九年级 · 解析几何
拋物线 $\mathrm{y}=a x^{2}+b x+c(a \neq 0)$ 的部分图像如图所示, 与 $\mathrm{x}$ 轴的一个交点坐标为 $(4,0)$,抛物线的对称轴是 $x=1$. 下列结论中:
(1) $a b c>0$;
(2) $2 a+b=0$ ；
(3) 方程 $a x^{2}+b x+c=3$ 有两个不相等的实数根;
(4) 抛物线与 $\mathrm{x}$ 轴的另一个交点坐标为 $(-2,0)$; (5) 若点 $A(m, n)$ 在该拋物线上, 则 $a m^{2}+b m+c \leq a+b+c$.

其中正确的有 $($ )

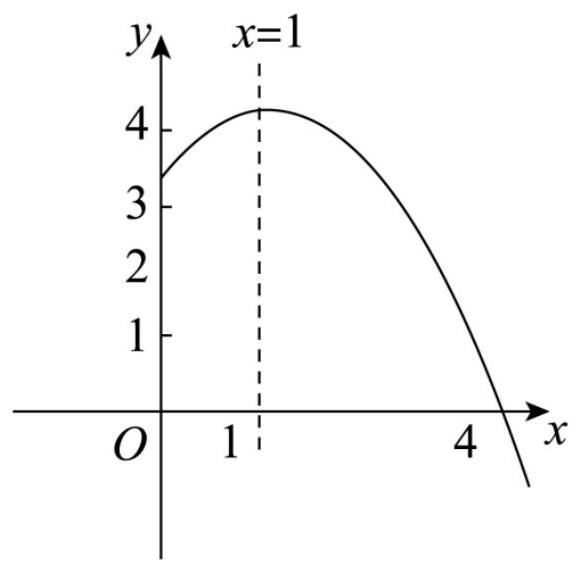
A. 5 个
B. 4 个
C. 3 个
D. 2 个

答案: B
解析: 结合函数图像, 根据二次函数的性质及二次函数与一元二次方程、一元二次不等式间的关系逐一判断即可.

【详解】(1) $\because$ 对称轴是 $y$ 轴的右侧,

$\therefore a b<0$,

$\because$ 抛物线与 $\mathrm{y}$ 轴交于正半轴,

$\therefore c>0$,

$\therefore a b c<0$, 故 (1) 错误, 不符合题意;

(2) $\because-\frac{b}{2 a}=1$,

$\therefore b=-2 a, 2 a+b=0$, 故(2) 正确, 符合题意;

(3) 由图像得: $y=3$ 时, 与抛物线有两个交点,

$\therefore$ 方程 $a x^{2}+b x+c=3$ 有两个不相等的实数根, 故 (3) 正确, 符合题意;

(4) $\because$ 拋物线与 $\mathrm{x}$ 轴的一个交点坐标为 $(4,0)$, 抛物线的对称轴是 $x=1$,

$\therefore$ 抛物线与 $\mathrm{x}$ 轴的另一个交点坐标为 $(-2,0)$, 故 (4) 正确, 符合题意;

(5) $\because$ 抛物线的对称轴是 $x=1$,

$\therefore \mathrm{y}$ 有最大值是 $a+b+c$,

$\because$ 点在该抛物线上,

$\therefore a m^{2}+b m+c \leq a+b+c$, 故 (5) 正确, 符合题意,

本题正确的结论有: (2)(3)(4)(5), 4 个,

故选: B.

【点睛】本题考查了二次函数图像与系数的关系, 熟练掌握二次函数的图像及其性质是解答本题的关键.